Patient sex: F
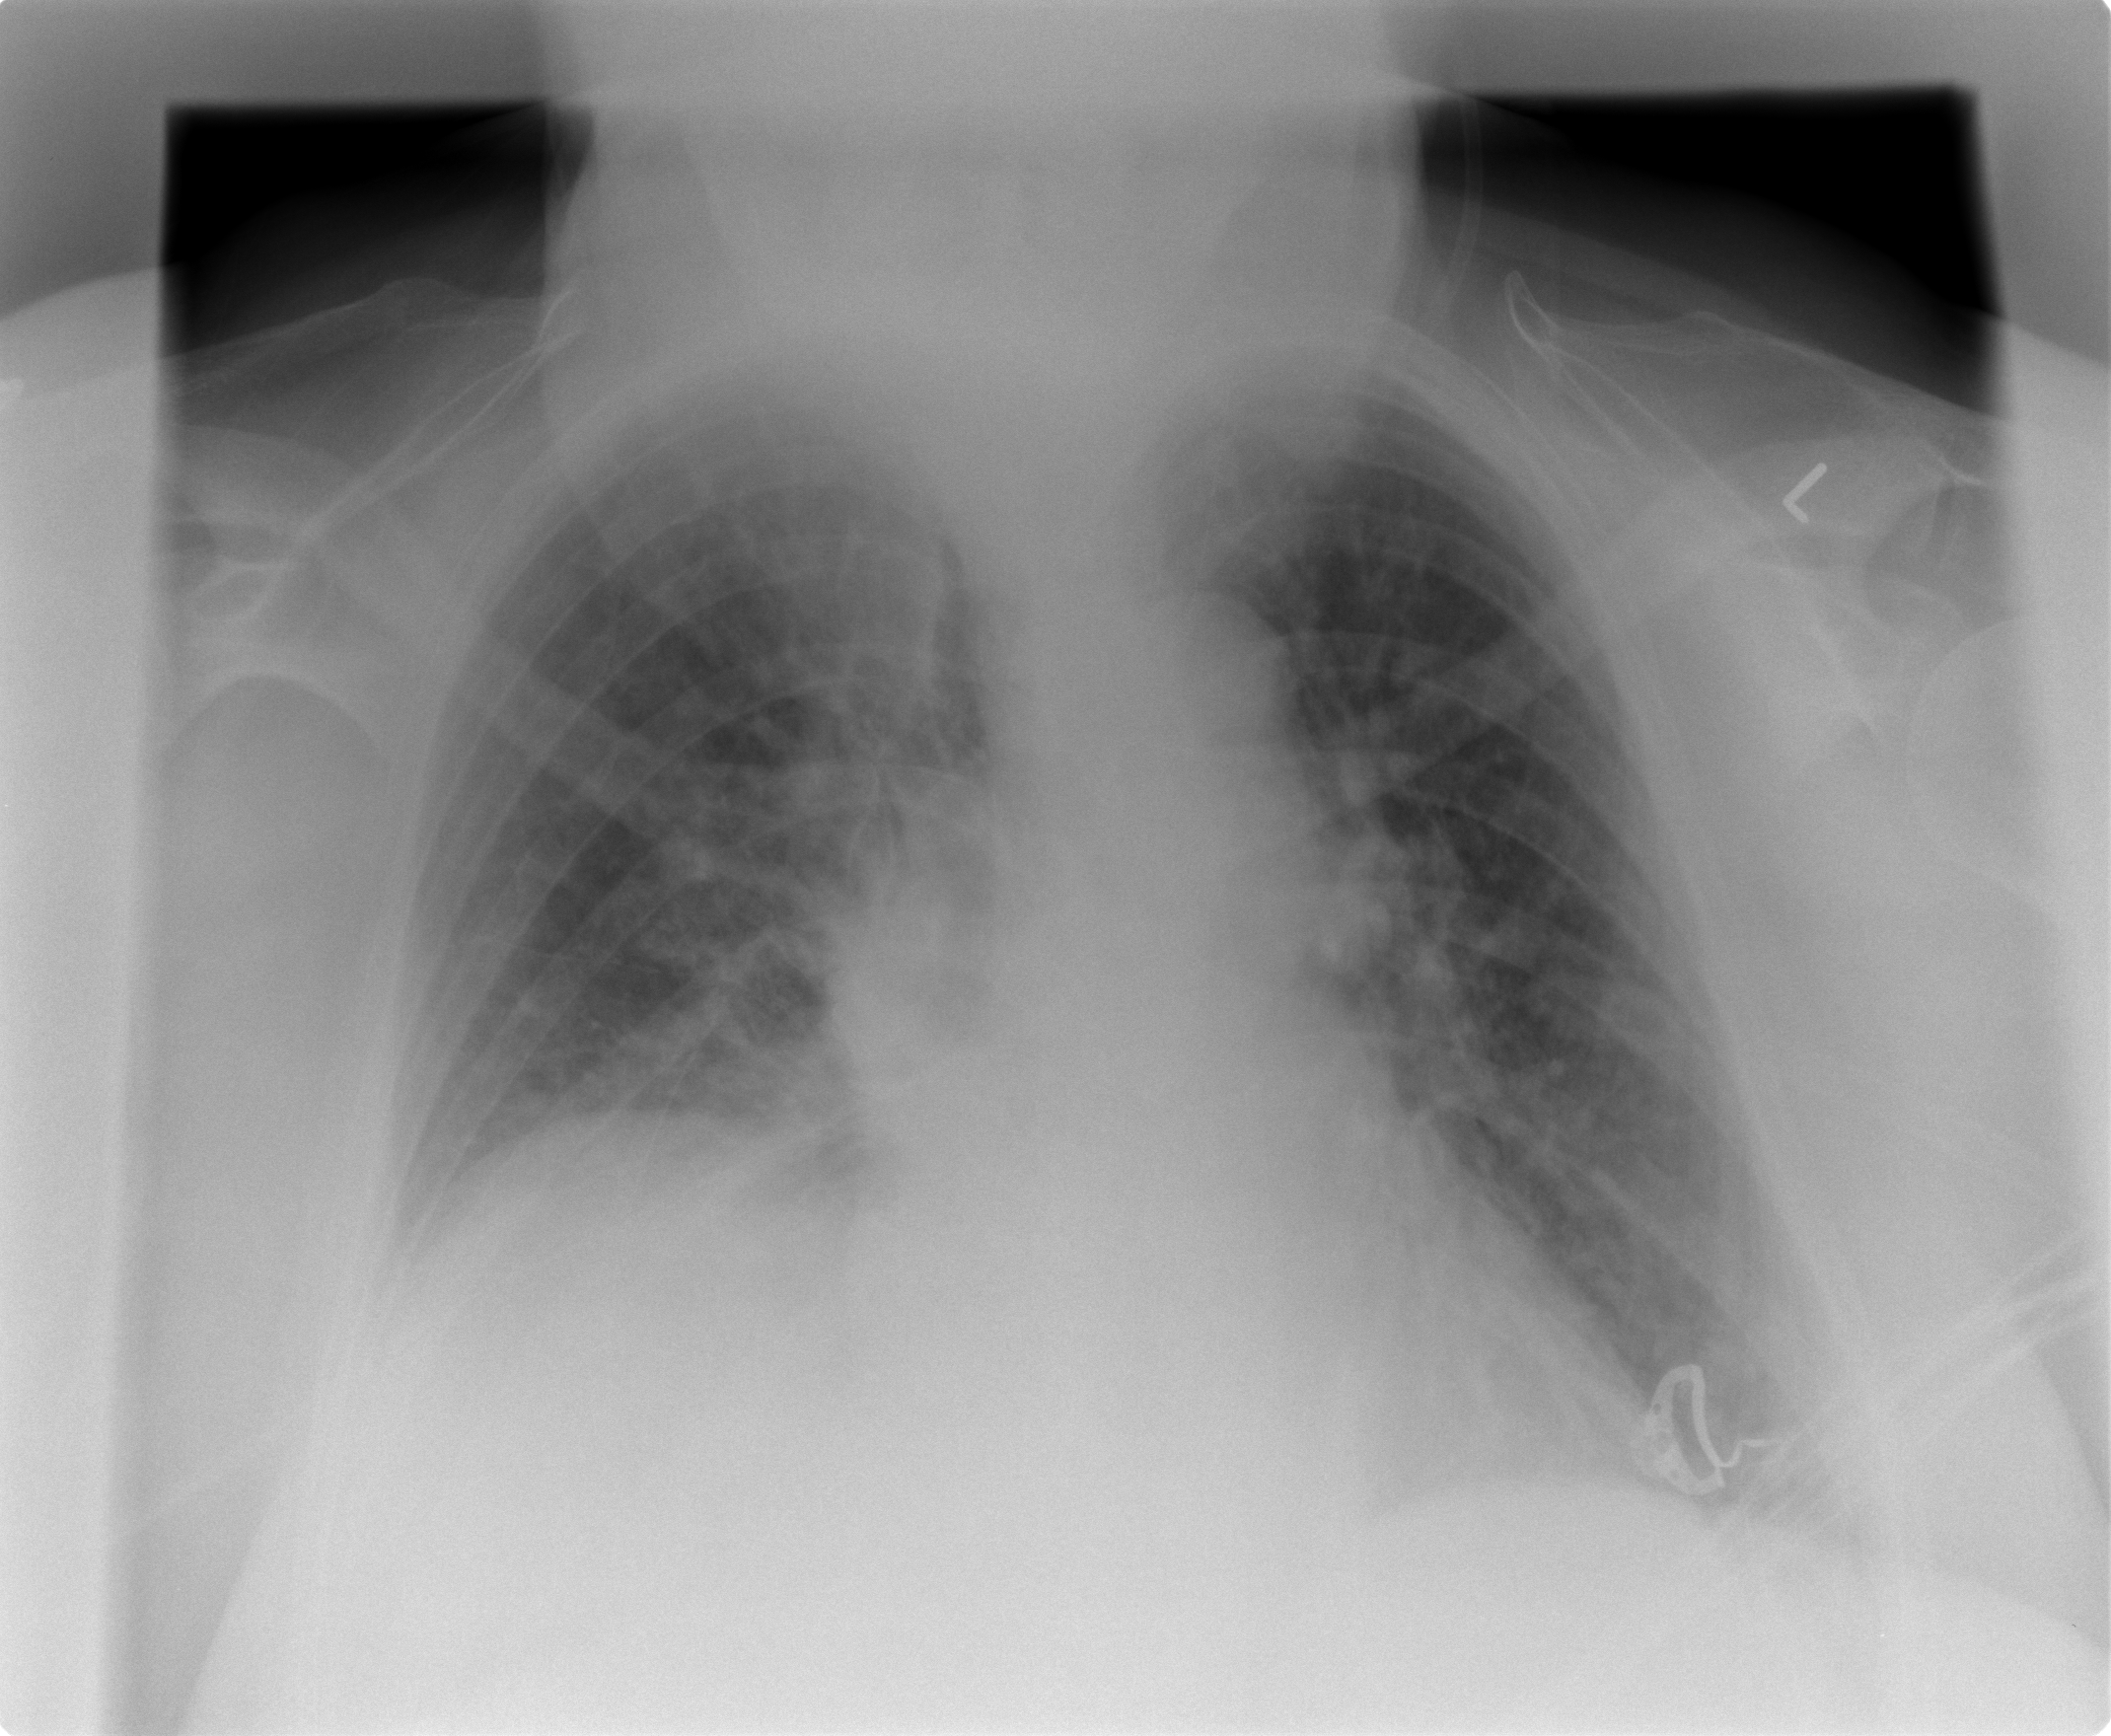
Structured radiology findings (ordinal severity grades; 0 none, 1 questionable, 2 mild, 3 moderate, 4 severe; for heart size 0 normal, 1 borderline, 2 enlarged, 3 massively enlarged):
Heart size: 1
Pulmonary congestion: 3
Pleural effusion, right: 1
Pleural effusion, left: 1
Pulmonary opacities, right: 2
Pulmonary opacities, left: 2
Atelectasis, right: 2
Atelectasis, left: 2